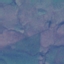
Land use / land cover class: Pasture